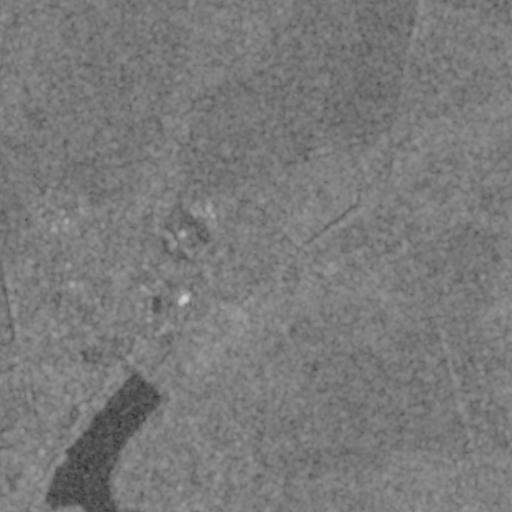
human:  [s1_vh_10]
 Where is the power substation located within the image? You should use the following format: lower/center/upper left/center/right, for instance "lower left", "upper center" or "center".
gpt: The power substation is located in the center of the image.
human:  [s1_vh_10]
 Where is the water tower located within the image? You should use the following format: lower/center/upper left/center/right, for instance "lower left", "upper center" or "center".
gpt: The water tower is located in the lower center of the image.
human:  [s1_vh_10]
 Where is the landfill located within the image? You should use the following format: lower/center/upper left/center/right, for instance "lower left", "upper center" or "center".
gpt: There is no landfill in the image.

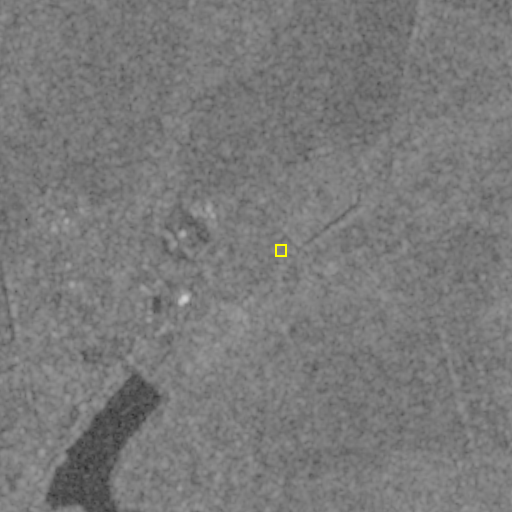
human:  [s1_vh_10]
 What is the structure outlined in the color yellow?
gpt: The structure outlined in yellow is a power substation.
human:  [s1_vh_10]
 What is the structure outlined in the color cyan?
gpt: There is no cyan outline.